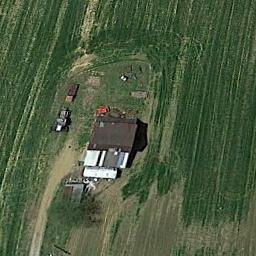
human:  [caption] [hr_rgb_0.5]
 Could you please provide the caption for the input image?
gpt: There are several buildings of different shapes in the sparse residential .

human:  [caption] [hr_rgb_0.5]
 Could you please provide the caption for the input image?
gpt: The sparse residential is on the grass next to a road .

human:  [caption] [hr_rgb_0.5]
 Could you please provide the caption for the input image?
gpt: In a sparse residential area there is a grey house surrounded by grass .

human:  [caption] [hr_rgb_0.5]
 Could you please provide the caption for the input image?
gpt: A path leads to this house with black roof .

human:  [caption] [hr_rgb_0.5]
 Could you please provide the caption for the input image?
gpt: A sparse residential area with a building on the green meadow .